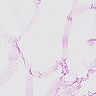
Metastatic tissue present: no